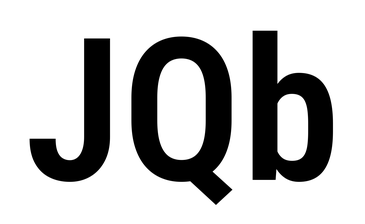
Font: Roboto_Condensed_SemiBold